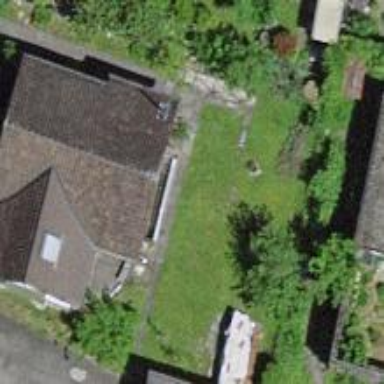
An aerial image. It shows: Detached building.